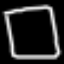
Label: square